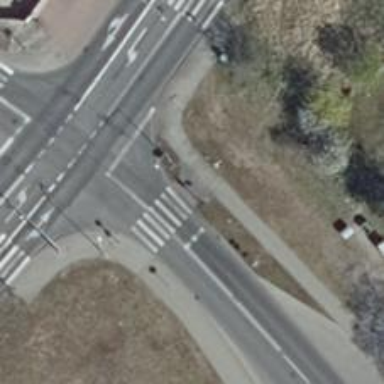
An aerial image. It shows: Road with traffic signals.